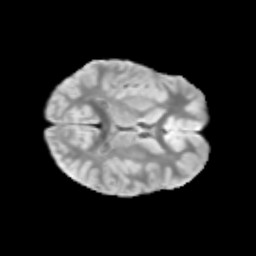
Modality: T2w
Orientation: axial
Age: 9
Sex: male
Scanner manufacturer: siemens
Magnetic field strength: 3 T
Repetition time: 3.8 s
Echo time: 0.07 s